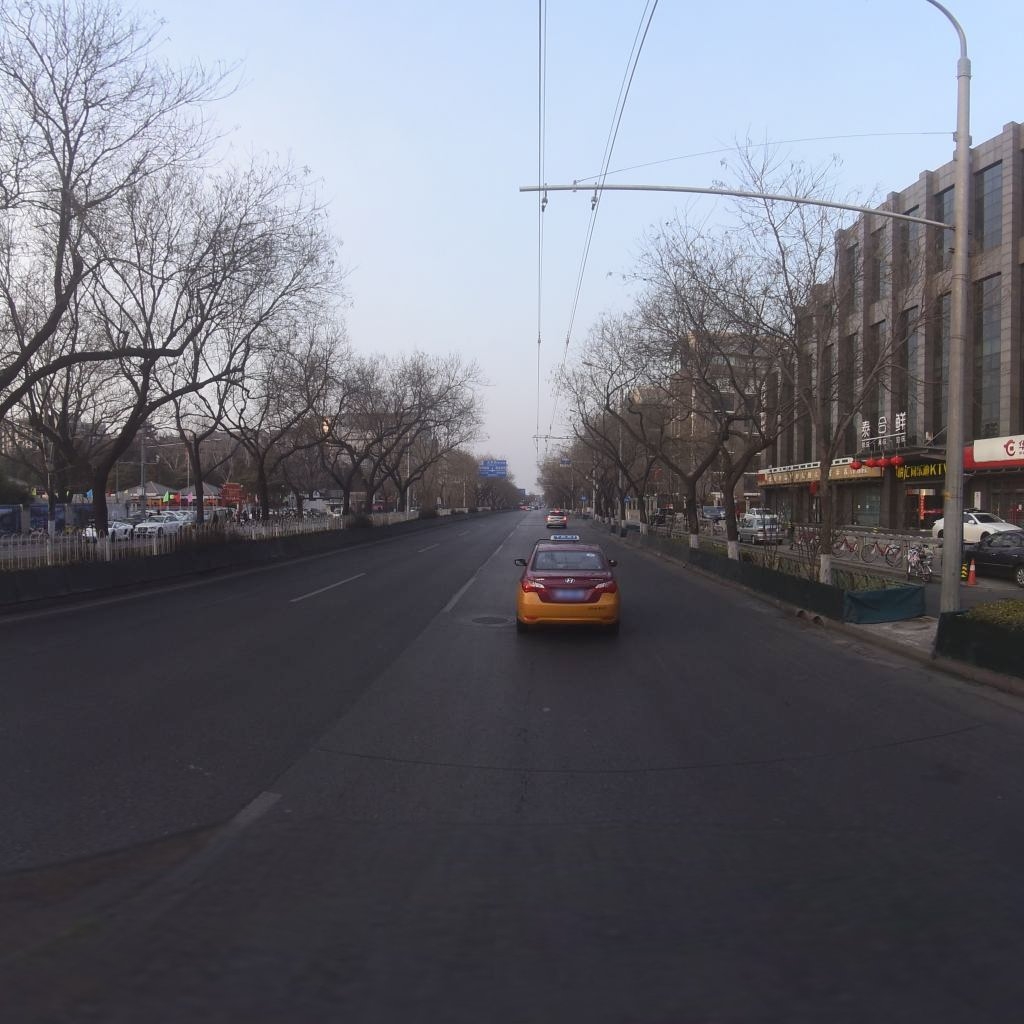
Region: Xicheng
Road damage annotations: longitudinal crack, transverse crack, manhole cover